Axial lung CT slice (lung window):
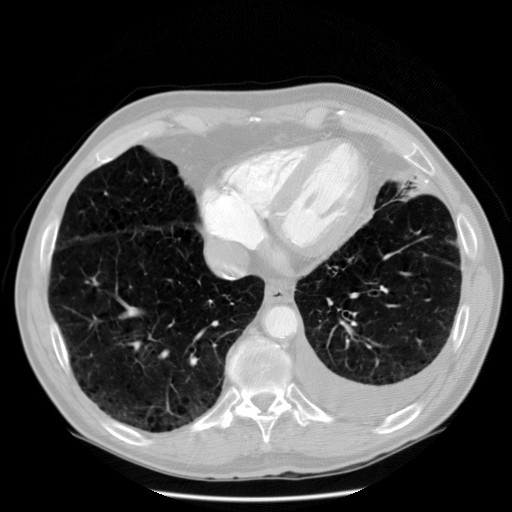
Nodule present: no